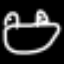
Label: frog